Question: I currently have icons in a GridView on my app. When they are clicked, an orange square appears around them briefly as a highlight. The only problem is that I think this looks amateurish and would like to change the shape so that it clips the icon in the GridView instead of a large square. If you are unsure as to what I mean, it is carried out successfully in the Catch Notes app, on their dashboard/home screen. I was just wondering whether anybody knew a way to tackle this or if it is simply a small layout attribute.
<URL>
Thanks in advance, all help would be appreciated!
It looks effectively like this EditText in the image below. The way that it borders the EditText in orange is exactly how it borders the icons in the home screen when clicked.

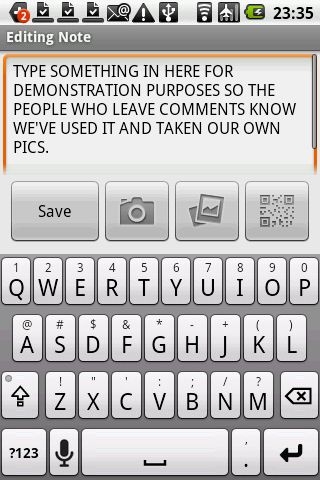
Answer: I've decided that the easiest way to solve this problem is to simply reference another image when the image on the GridView has been clicked. This means that the second image can just be edited in Photoshop in order to have a glow around it.